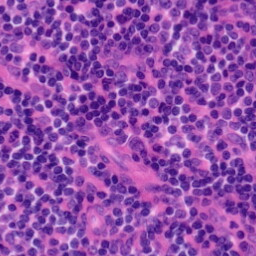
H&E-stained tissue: Tonsil